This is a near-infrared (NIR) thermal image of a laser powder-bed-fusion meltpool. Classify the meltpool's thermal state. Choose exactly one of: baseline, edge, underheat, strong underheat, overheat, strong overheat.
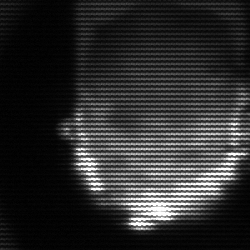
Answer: baseline